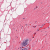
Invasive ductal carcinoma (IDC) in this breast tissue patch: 0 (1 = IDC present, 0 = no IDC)